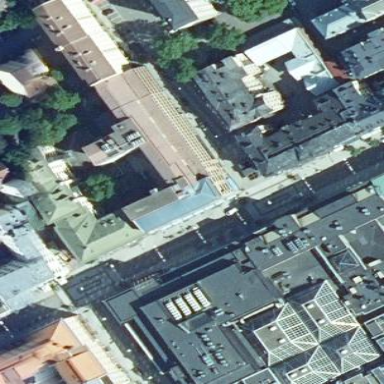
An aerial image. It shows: Black metal hipped roof of apartments building.